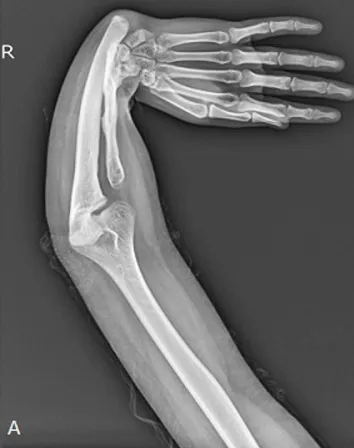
Computed tomography 3D reconstruction. Of right forearm showing grossly shortened radius, deformed radius and ulna with radio ulnar dislocation.
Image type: radiology (x_ray)